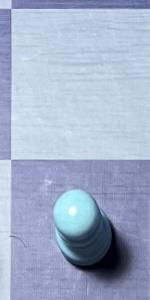
Label: Pawn_White